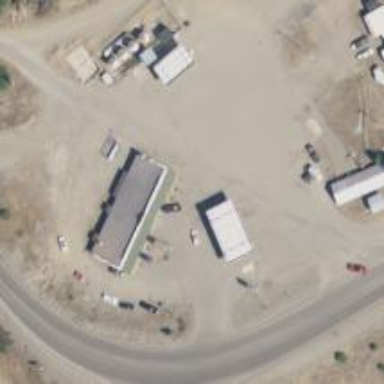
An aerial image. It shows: Convenience shop.